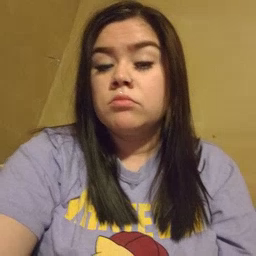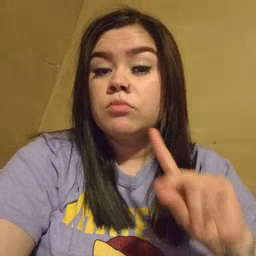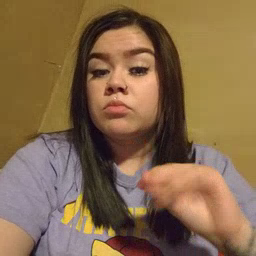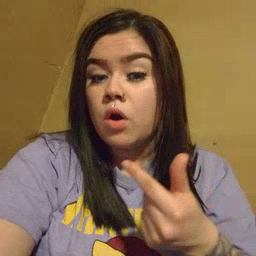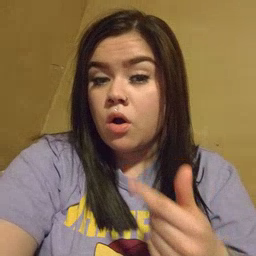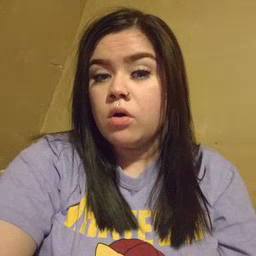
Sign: dog